Question: My one and only coworker left a couple weeks ago, and I now have to Merge everything together creating a baseline work environment for my new developer and I. My previous coworker had done most of the management related to our Team Foundation Server.
My current structure consists of 4 Branches and a Bugs Branch. Branch A, and Branch B were our separate Development Branches, which were branched off of a Central Dev Branch (Branch C). The Central Dev Branch (Branch C) was derived from the Main Branch (Branch D). The Bugs branch shouldn't affect my problem so it shall remain unnamed.
I made some mistakes a while ago when trying to Merge everything together so therefore I've reverted to working versions of Branch A, Branch B, and Branch C.
Now that I've gotten working versions of Branch A, B and C I want to begin merging Branch A/B into C. I figure since I'm technically not working with the newest code, and since I've reverted back to older versions that I may have to change the "Version Type" to something other than "Latest Version".

Should I be changing the Version type, or should I leave it as Latest Version and be on my way with Merging?
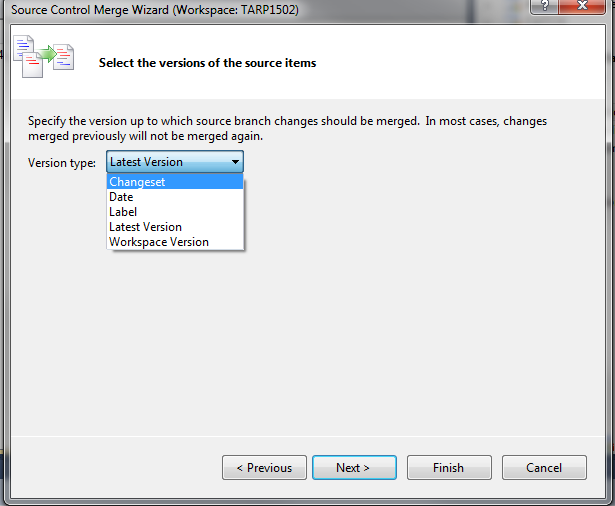
Answer: If A and B are development branches (by that I mean a branch where new code / features is added separately to the main development) created off C and they have reached the end of their life then they need to be re-integrated back into C. Merging the latest version of A or B into C is the right thing to do.